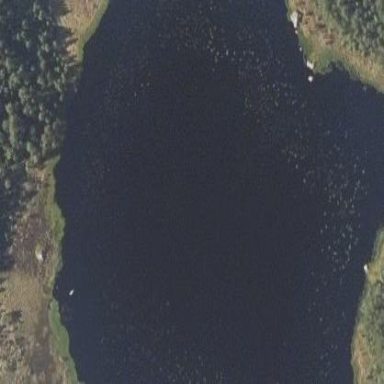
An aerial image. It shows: Beautiful lake surrounded by nature.